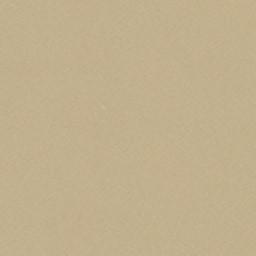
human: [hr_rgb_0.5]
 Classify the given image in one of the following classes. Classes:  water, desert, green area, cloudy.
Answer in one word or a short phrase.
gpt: desert